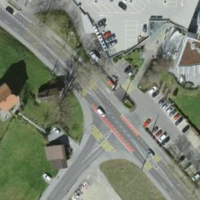
EUNIS habitat code: 55
Species observed at this site:
Echium vulgare
Cardamine pratensis
Papaver rhoeas
Cichorium intybus
Ficaria verna